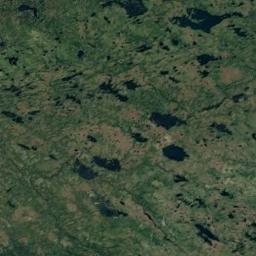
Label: wetland